Aerial crown-view tile of a tropical tree (Barro Colorado Island, Panama), acquired 20240918:
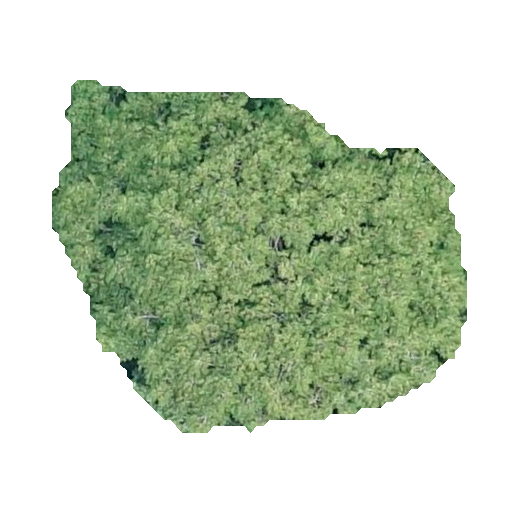
Species: Virola surinamensis
GBIF accepted scientific name: Virola surinamensis
Crown area: 172.026 m²